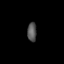
Tissue: prostate
Cell type: T cells
Senescence score: 0.2496
Nuclear area (px): 172
Mean DAPI intensity: 85.151